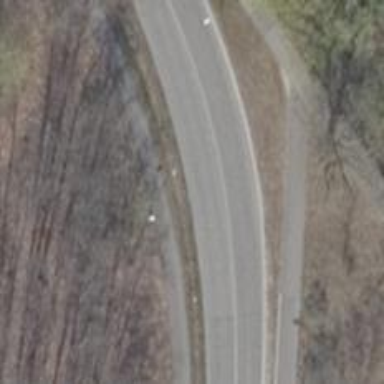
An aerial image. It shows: Tertiary road with asphalt surface. The road has separate sidewalks on both sides.